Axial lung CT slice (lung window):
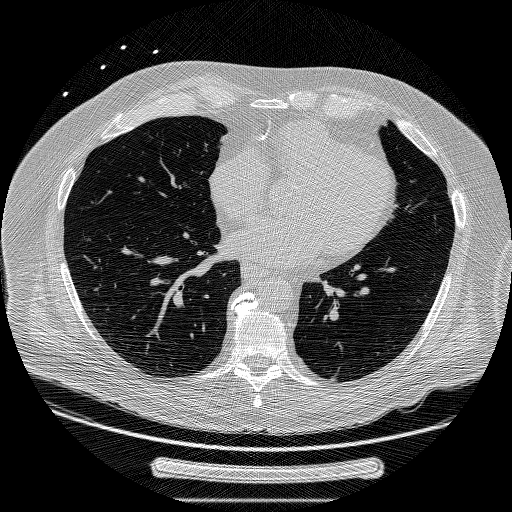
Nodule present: no